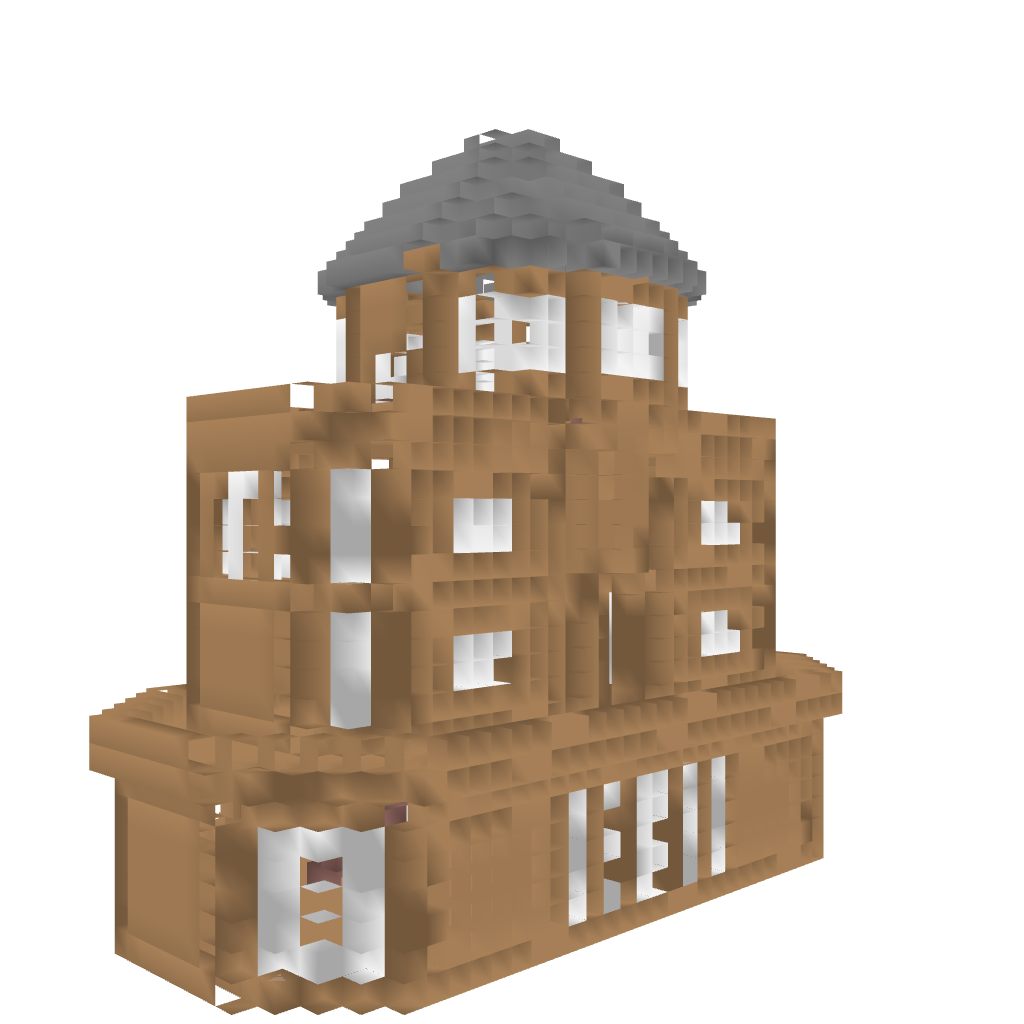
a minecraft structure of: Small Mansion high quality